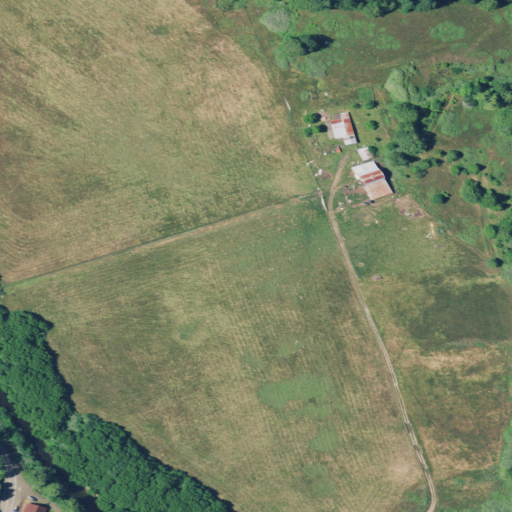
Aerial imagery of valley in Oregon named Lee Valley containing pasture, open development, grassland, woody wetlands, low intensity development, evergreen forest, shrub, and mixed forest